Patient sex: M
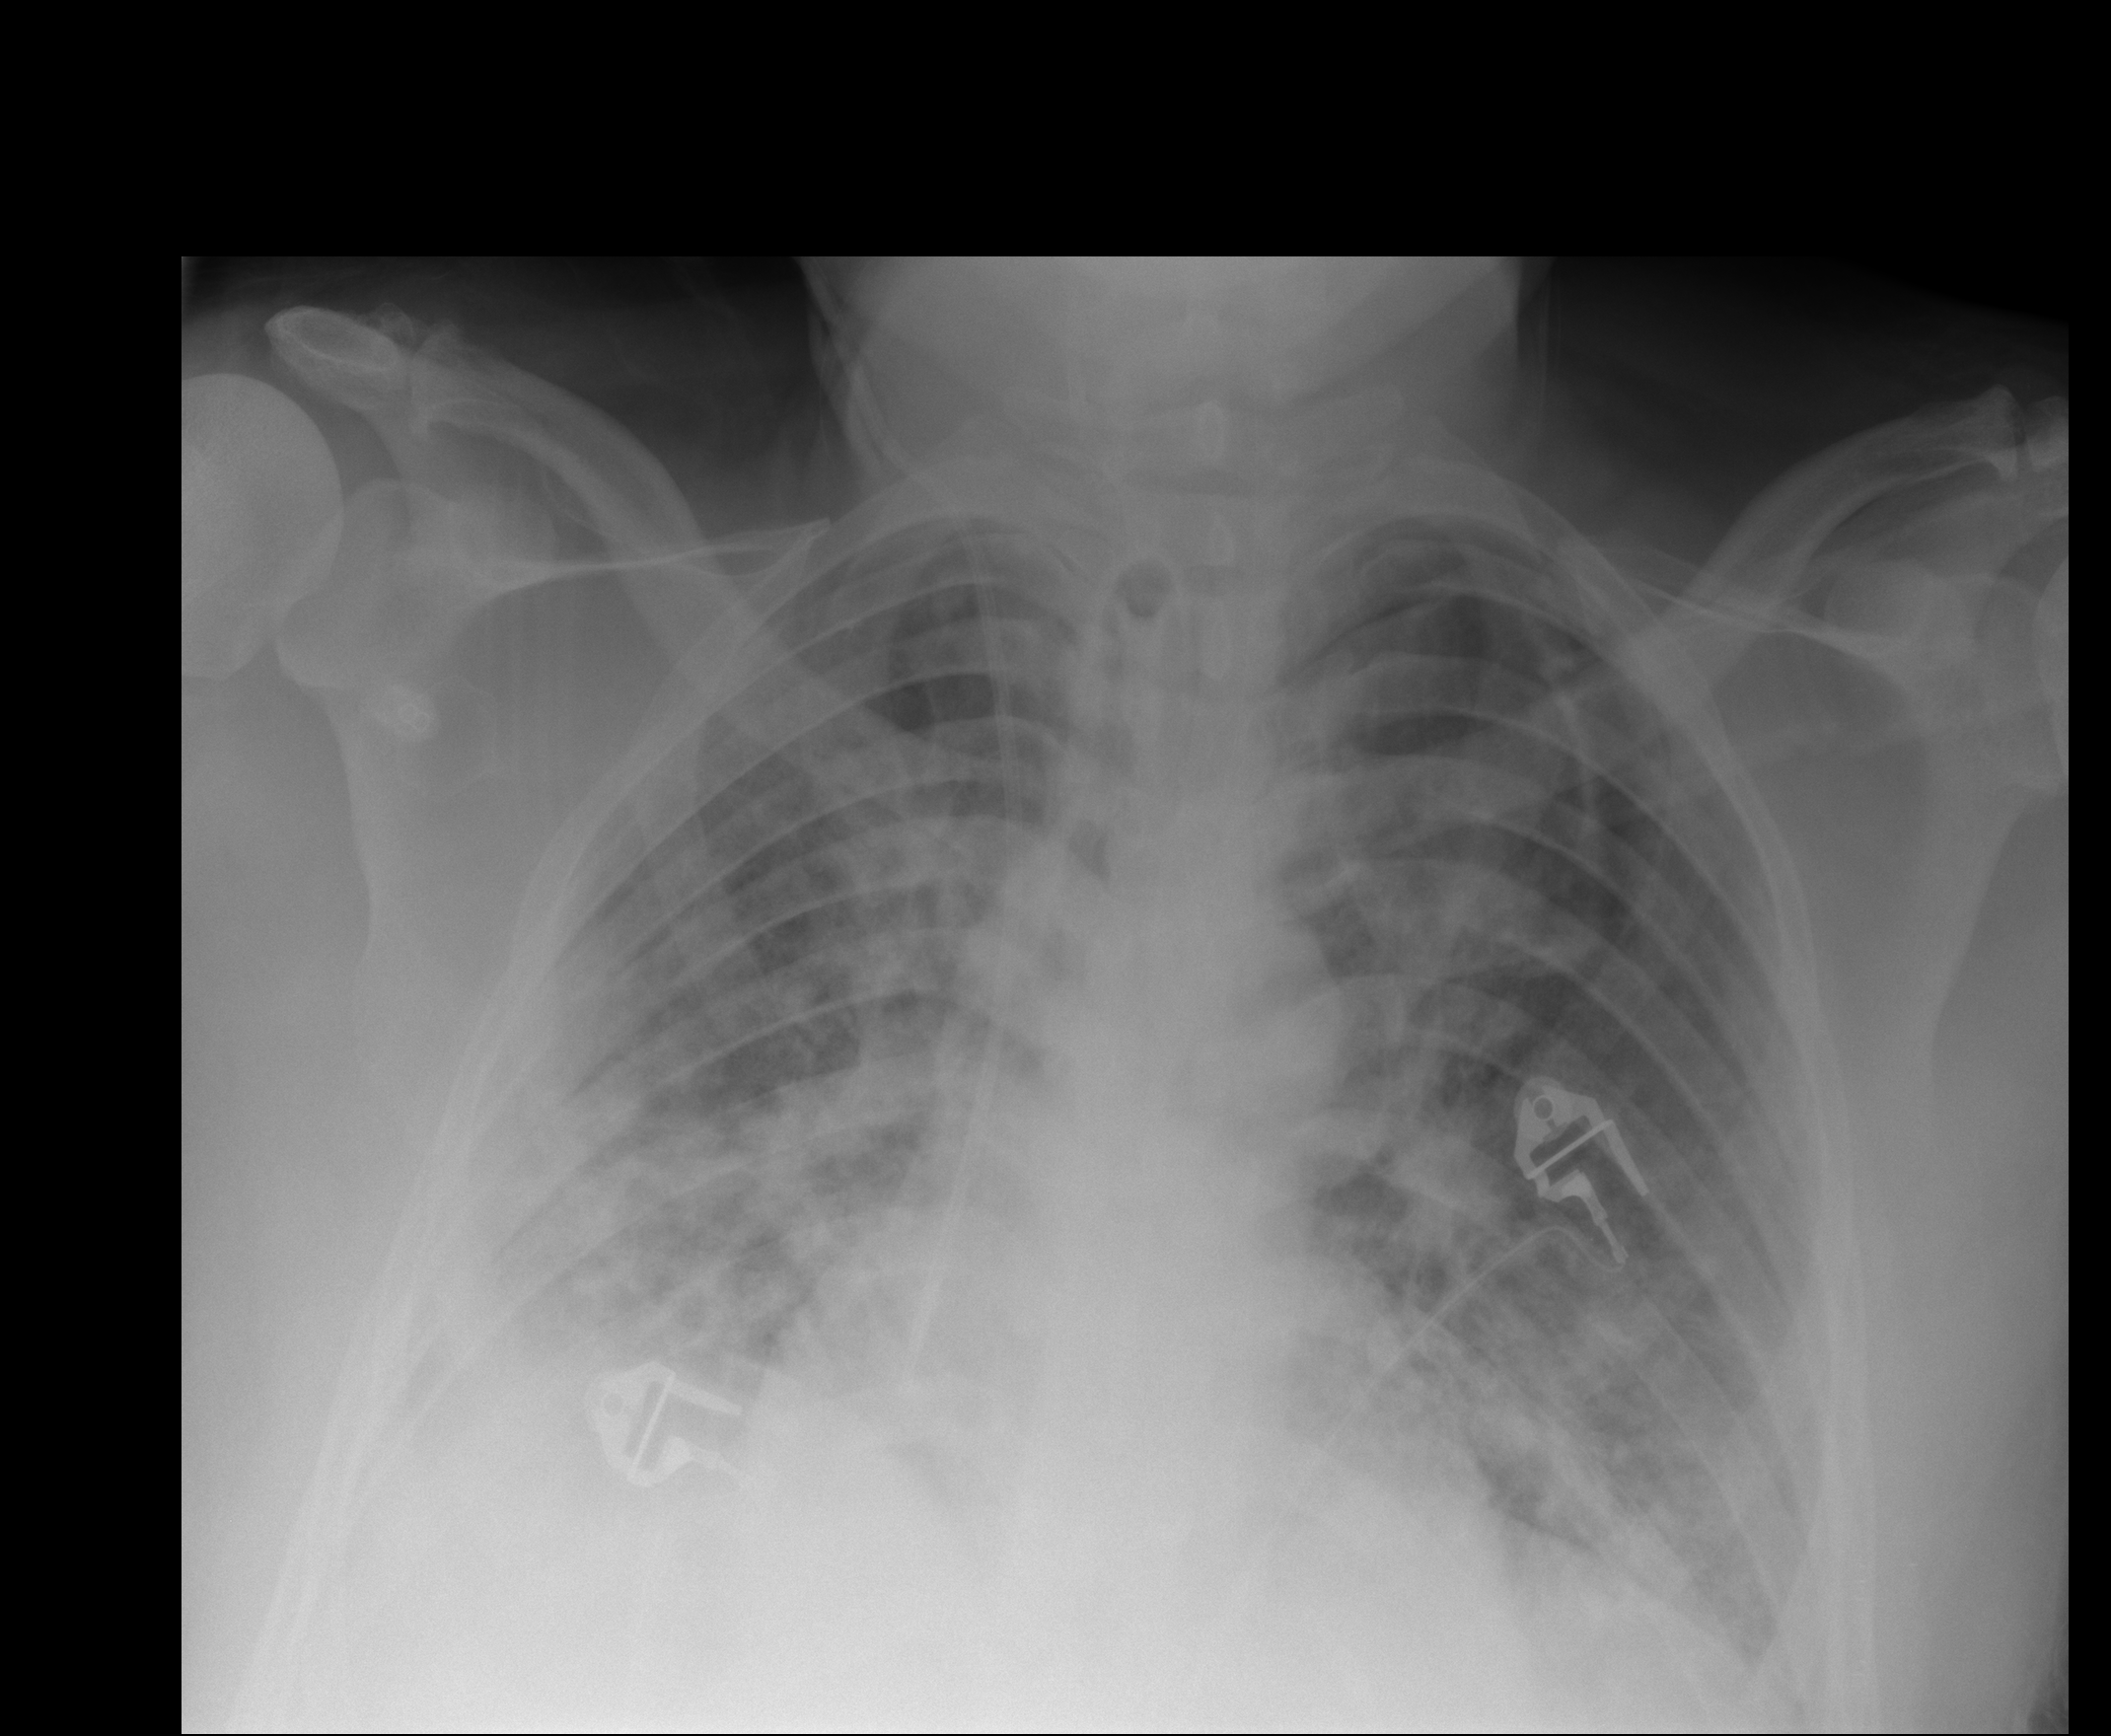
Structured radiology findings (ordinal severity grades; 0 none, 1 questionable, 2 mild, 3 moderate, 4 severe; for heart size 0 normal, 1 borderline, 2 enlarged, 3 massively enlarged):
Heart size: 0
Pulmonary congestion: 0
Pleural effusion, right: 2
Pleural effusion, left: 0
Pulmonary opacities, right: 4
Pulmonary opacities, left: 3
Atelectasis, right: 2
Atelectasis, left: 2